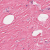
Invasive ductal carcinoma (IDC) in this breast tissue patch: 0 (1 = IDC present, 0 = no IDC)